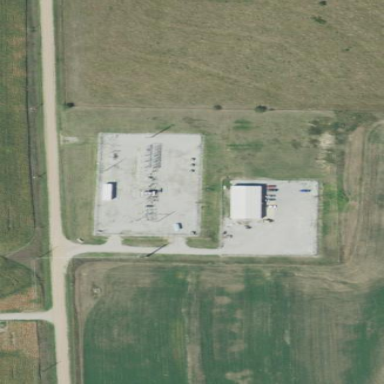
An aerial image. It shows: Power substation specializing in generation.